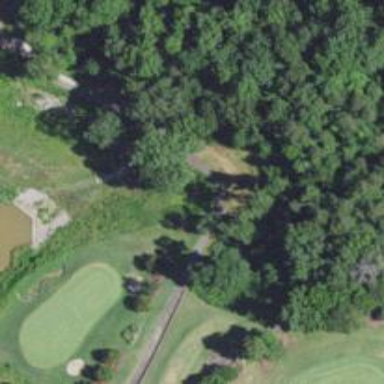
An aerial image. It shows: Path for both roads and golfers.